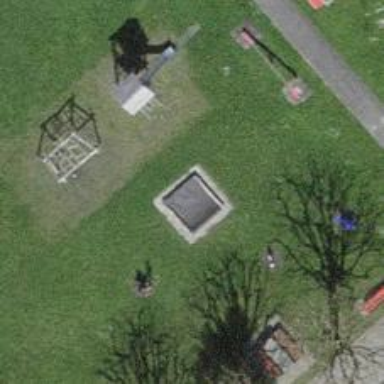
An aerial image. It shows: Sandpit at the playground.